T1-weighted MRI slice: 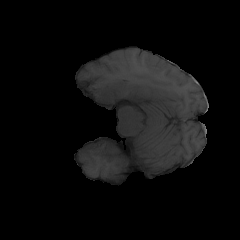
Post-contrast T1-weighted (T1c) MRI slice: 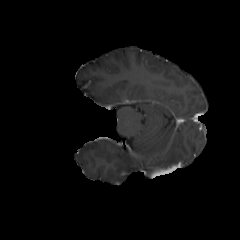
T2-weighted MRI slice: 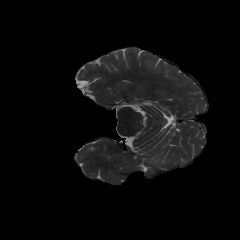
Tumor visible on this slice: no